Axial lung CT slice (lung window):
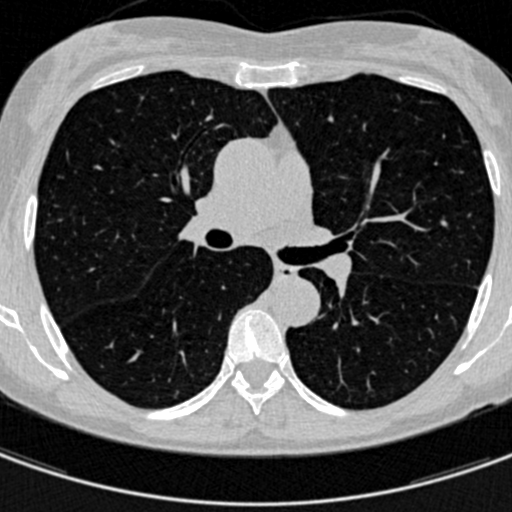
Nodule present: no